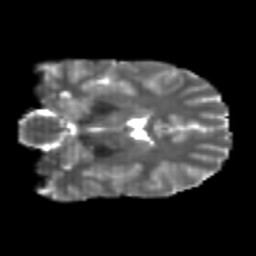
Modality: T2w
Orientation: coronal
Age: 24
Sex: male
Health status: healthy
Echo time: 0.074 s